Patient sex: F
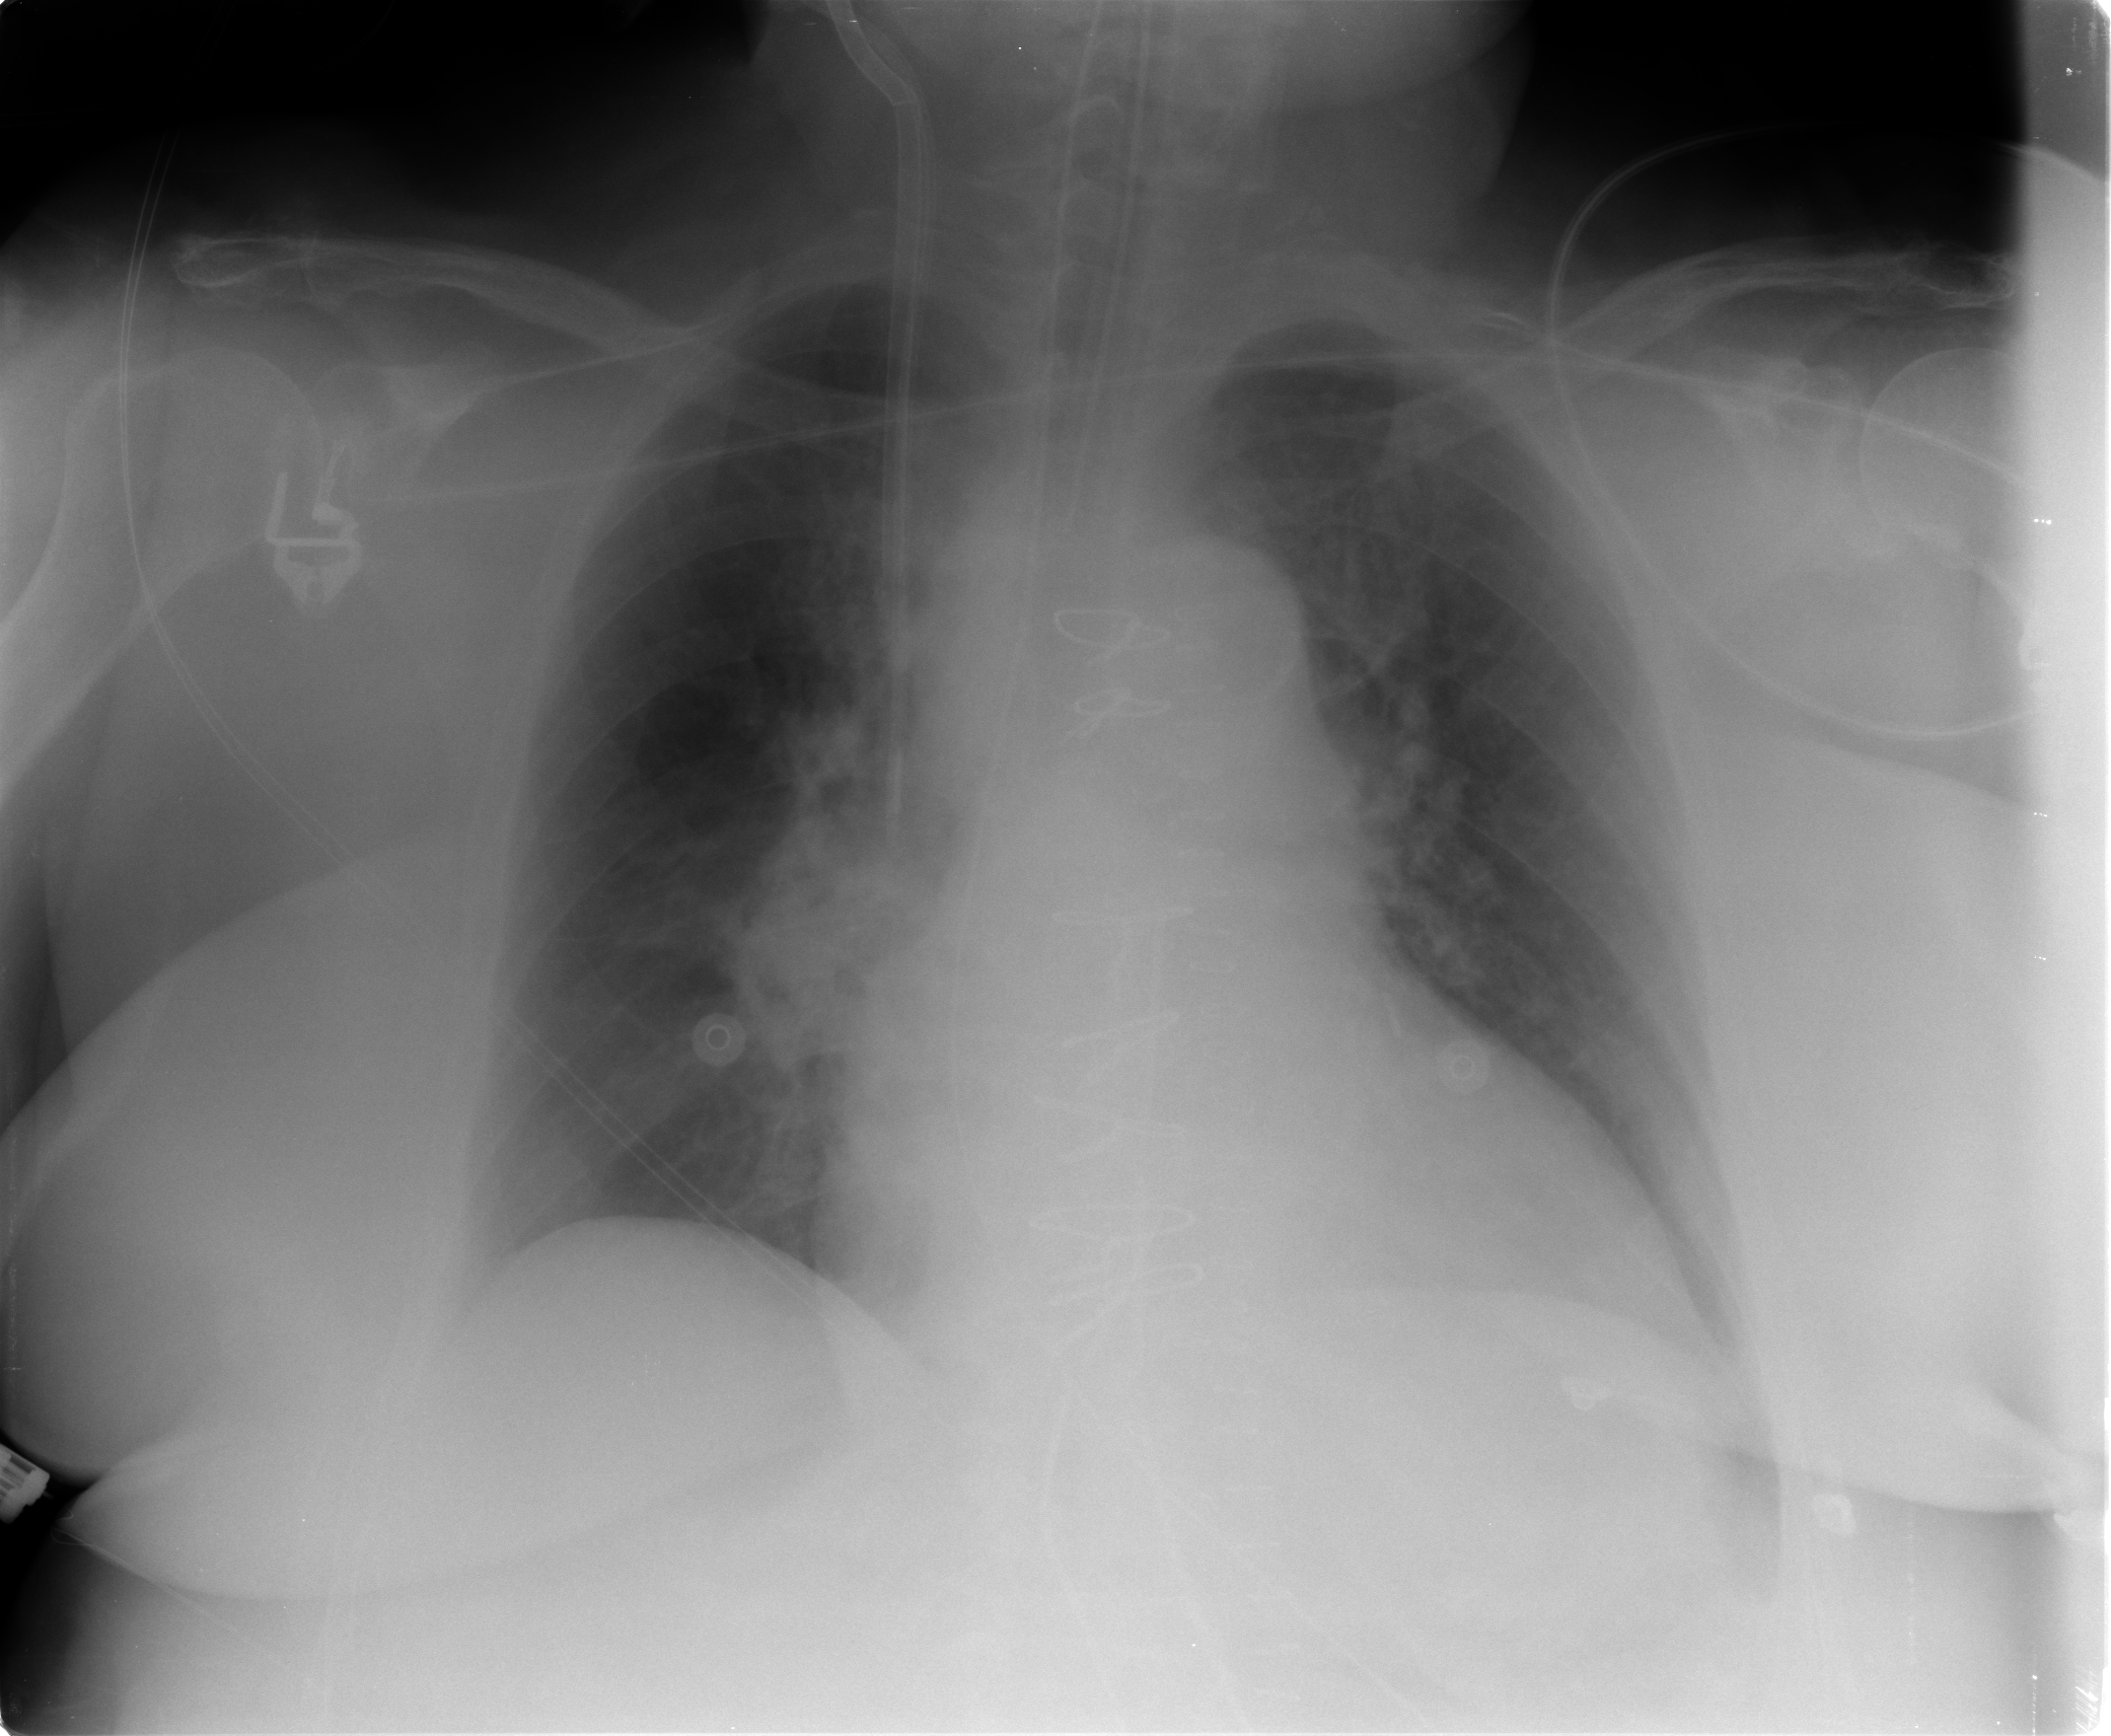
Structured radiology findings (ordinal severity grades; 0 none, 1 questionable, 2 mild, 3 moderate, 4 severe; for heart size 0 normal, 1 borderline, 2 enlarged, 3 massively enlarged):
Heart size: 2
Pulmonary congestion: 2
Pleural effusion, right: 0
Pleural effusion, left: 0
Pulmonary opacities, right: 0
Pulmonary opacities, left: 0
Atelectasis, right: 0
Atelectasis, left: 0